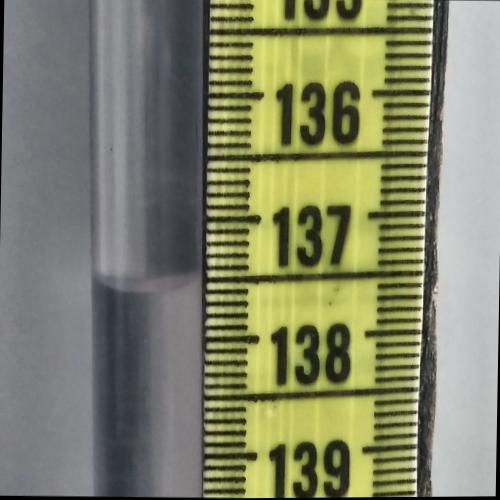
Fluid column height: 137.5 cm